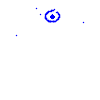
Particle: kaon